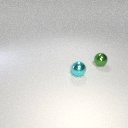
small cyan metal sphere to the left of small green metal sphere